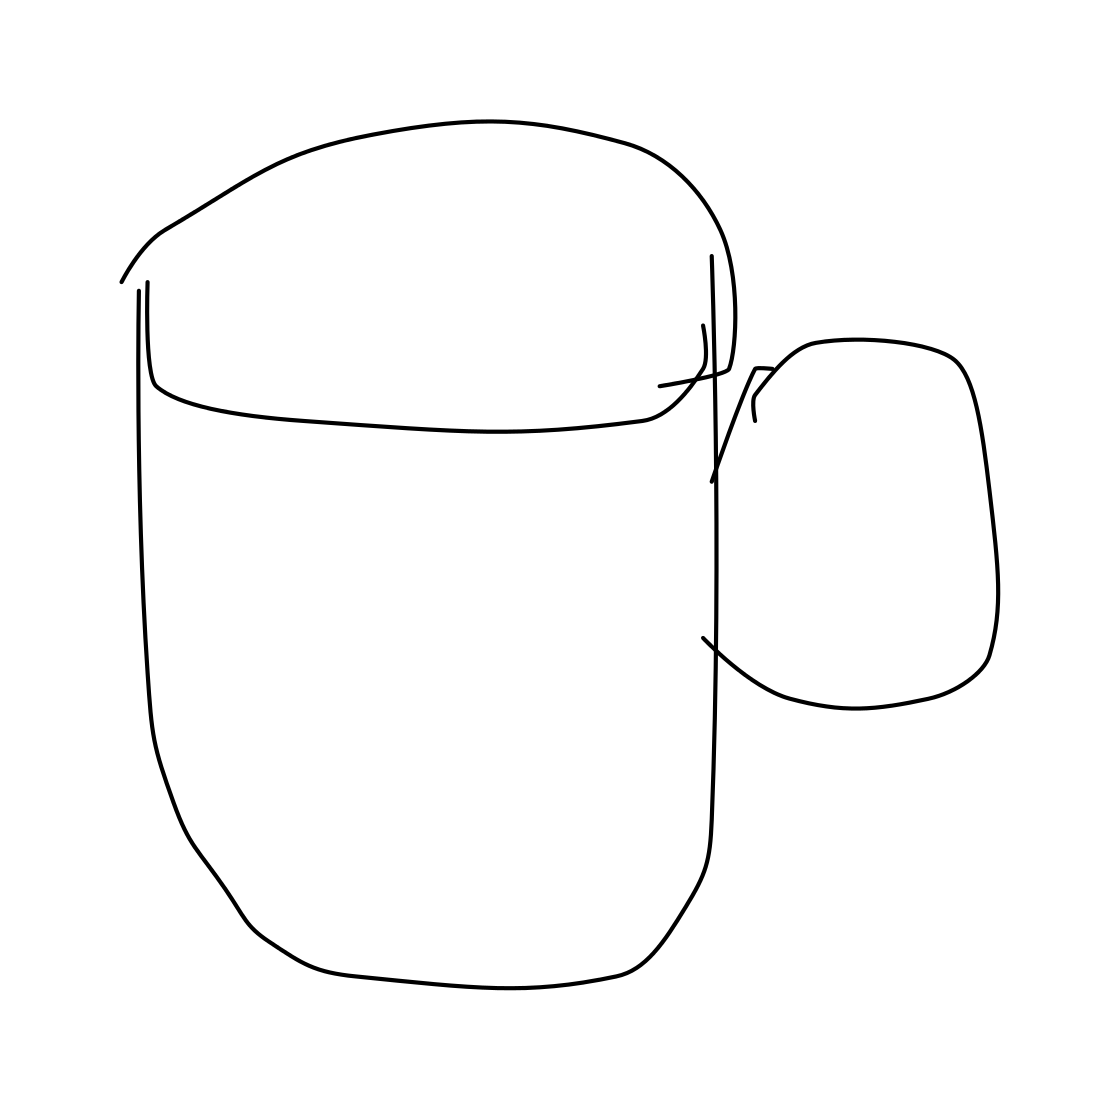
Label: teacup